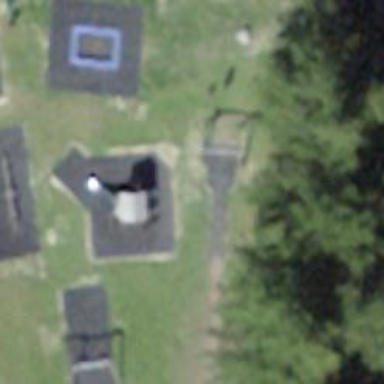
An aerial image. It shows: Playground featuring zipwire.